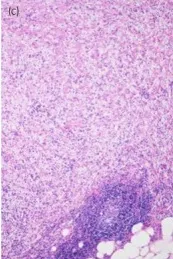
The dissected obturator LN showed an accumulation of foamy macrophages and fibrosis without viable tumor cells (c).
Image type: pathology (h&e)